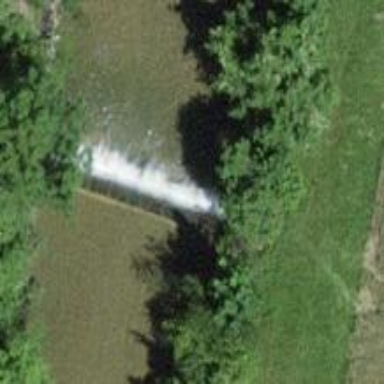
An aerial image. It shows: Weir along the waterway.